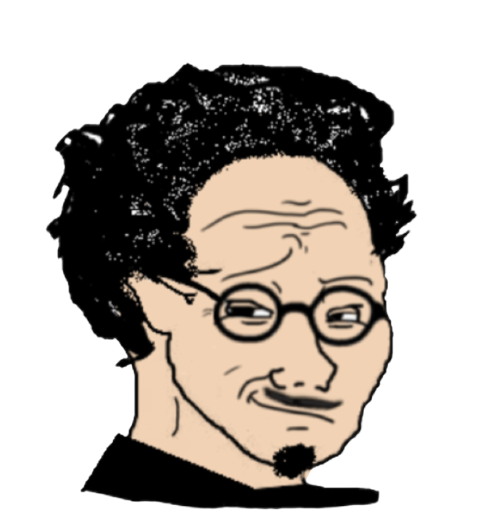
Label: 5_Smugjak